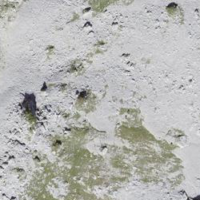
EUNIS habitat code: 31
Species observed at this site:
Apis mellifera